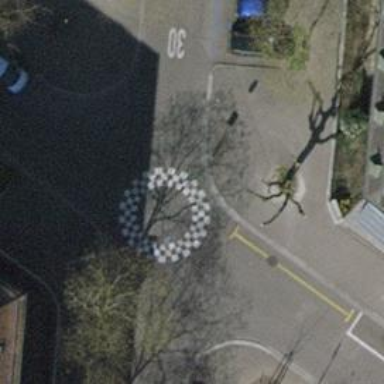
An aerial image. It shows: Rosette traffic calming feature.